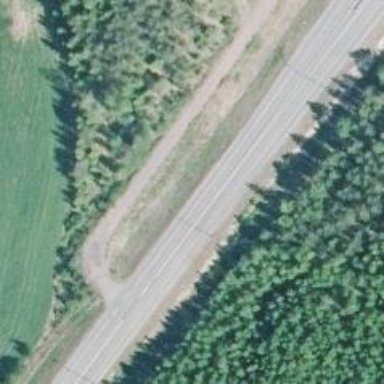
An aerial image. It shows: Trunk highway.